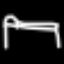
Label: bed